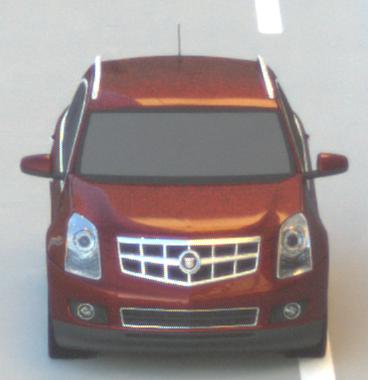
Make: Cadillac
Model: SRX 3.0 V6
Detailed model: SRX (II)
Model produced from: 2010/12
Model produced until: 2012/01
Doors: 5
Color: red
Road condition: dry road
Daytime: sunrise or sunset
Contrast: medium contrast